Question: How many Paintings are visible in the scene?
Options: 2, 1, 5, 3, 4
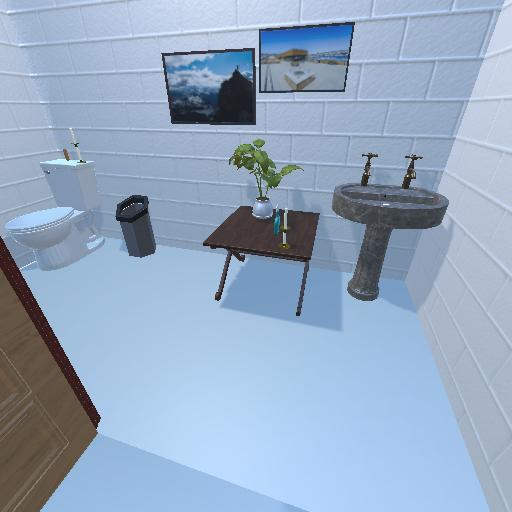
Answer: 2